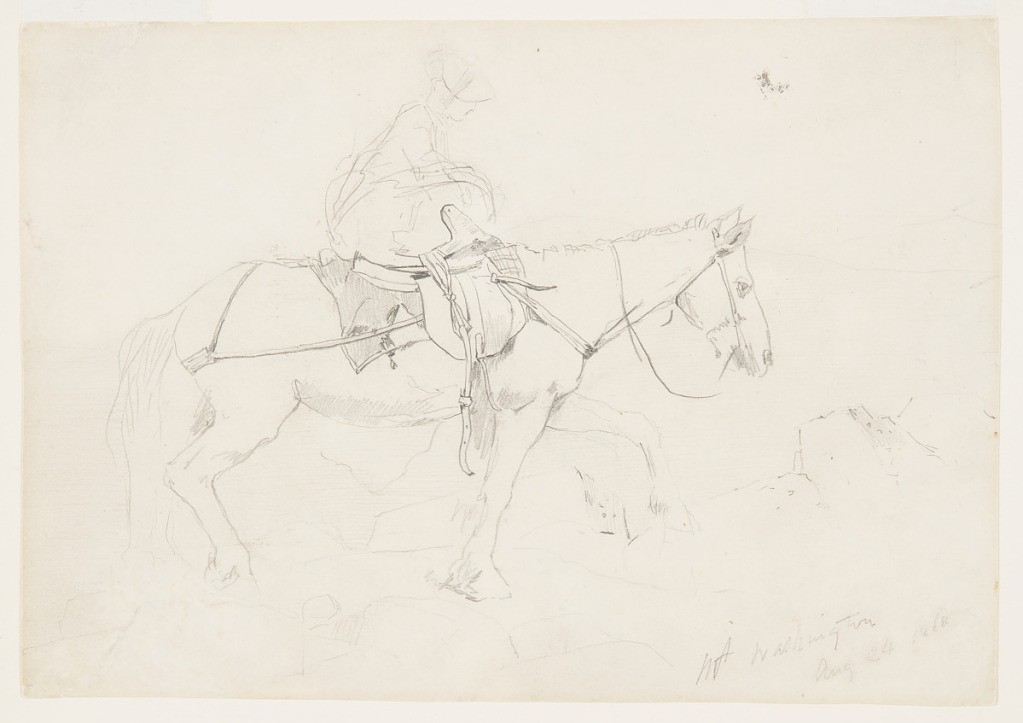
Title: Bridle Path, White Mountains
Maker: Winslow Homer, American, 1836–1910
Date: August 24, 1868
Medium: Graphite on cream wove paper
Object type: Drawing
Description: Horizontal view of a woman riding side-saddle on a horse.